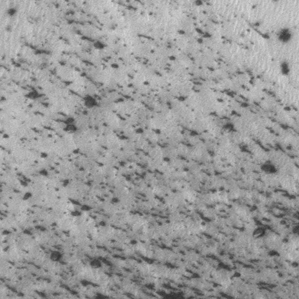
Label: frost